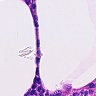
Metastatic tissue present: no